В соответствии с одной из моделей омметра он состоит из идеального источника постоянного напряжения $\mathcal{E}$ (с нулевым внутренним сопротивлением) и соединенных с ним последовательно резистора сопротивлением $r$ и идеального амперметра (рис. 2). При подключении исследуемого резистора к клеммам $A$ и $B$ встроенный амперметр показывает силу тока, которая затем пересчитывается в величину измеряемого сопротивления и отображается на индикаторе омметра. Если подключить к выводам такого омметра диод, вольтамперная характеристика которого приведена на рис. 3, то он покажет сопротивление $R_D=6~\text{кОм}$.   Если к этому диоду добавить последовательно резистор сопротивлением $R= 20~\text{кОм}$ и измерить сопротивление получившейся пары омметром, то он покажет $R_1= 30~\text{кОм}$. Если вместо резистора и диода подключить к омметру идеальную батарейку с напряжением $U_{\text{Б}}=3~\text{В}$ (полярность подключения неизвестна!), то он покажет отрицательное сопротивление $R_{\text{Б}} =-7,5~\text{кОм}$ ($R_{\text{Б}}<0$). По этим данным определите:
величину напряжения $\mathcal{E}$ внутреннего источника омметра;
величину внутреннего сопротивления $r$ омметра;
напряжение $U_0$, при котором открывается диод;
показания $R_{\text{Б}1}$ омметра при подключении к нему той же батарейки, но с изменением полярности. Примечание: амперметр, встроенный в омметр, измеряет силу тока с учетом его направления. Если ток течет через амперметр в обратном направлении, то его величина определяется как отрицательная. Омметр выполняет все вычисления с учетом знаков.
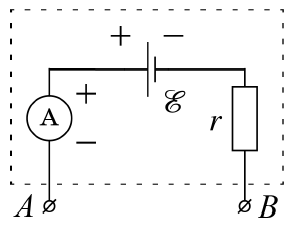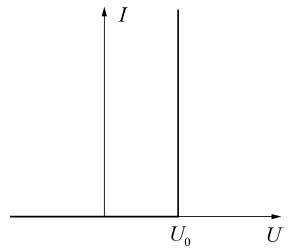
величину напряжения $\mathcal{E}$ внутреннего источника омметра;
Решение: При подключении к клеммам омметра резистора его сопротивление вычисляется омметром по величине протекающего тока по формуле $$R_\text{изм}=\frac{\mathcal{E}}{I}-r. $$ При подключении к клеммам любых других электрических элементов вычисления производятся по этой же формуле (омметр не может определить что именно к нему подключено и предполагает, что подключен резистор). При подключении диода в прямом направлении величина тока через него $$I_D=\frac{\mathcal{E}-U_0}{r}. $$ С другой стороны можем выразить этот же ток из показаний омметра $$I_D=\frac{\mathcal{E}}{r+R_D }, $$ откуда получим $$\frac{\mathcal{E}-U_0}{r}=\frac{\mathcal{E}}{r+R_D} $$ Для диода, соединенного с резистором, получим аналогичное соотношение $$\frac{\mathcal{E}-U_0}{r+R}=\frac{\mathcal{E}}{r+R_1}. $$ Поделив два предыдущих соотношения друг на друга, получим: $$\frac{r}{r+R}=\frac{r+R_D}{r+R_1}, $$ откуда $$r=\frac{RR_D}{R_1-R_D-R}=30~\text{кОм}; $$ $$U_0=\mathcal{E}~\frac{R_D}{r+R_D}=\mathcal{E}~\frac{R_1-R_D-R}{R_1-R_D}=\frac{\mathcal{E}}{6} $$ Рассмотрим подключение батарейки. Отрицательное значение сопротивления на экране омметра может получаться по двум причинам: а) батарейка включена в том же направлении, что источник (минус батарейки подключен к плюсу источника), при этом ток в цепи превосходит ток короткого замыкания, и результат вычисления омметром по заложенной в него формуле становится отрицательным; \newline б) батарейка включена навстречу внутреннему источнику омметра, при этом напряжение батарейки больше напряжения источника и ток течет в противоположном “правильному” направлению при измерении обычного сопротивления. Эти случаи придется рассматривать отдельно Случай «а»: $$I_\text{Б}=\frac{\mathcal{E}+U_\text{Б}}{r}=\frac{\mathcal{E}}{r+R_\text{Б}}, $$ откуда $$\mathcal{E}=-U_\text{Б}~\frac{r+R_\text{Б}}{R_\text{Б}} =9~\text{В}, $$ тогда $$U_0=\frac{\mathcal{E}}{6}=1,5~\text{В} $$ При подключении батарейки с изменением полярности $$\frac{\mathcal{E}-U_\text{Б}}{r}=\frac{\mathcal{E}}{r+R_{\text{Б}_1}}, $$ откуда $$R_{\text{Б}_1}=r~\frac{U_\text{Б}}{\mathcal{E}-U_\text{Б}}=15~\text{кОм} $$ Случай «б»: $$I_\text{Б}=\frac{\mathcal{E}-U_\text{Б}}{r}=\frac{\mathcal{E}}{r+R_\text{Б}}, $$ откуда $$\mathcal{E}=U_\text{Б}~\frac{r+R_\text{Б}}{R_\text{Б}}=-9~\text{В}. $$ Следовательно, случай «б» не реализуется и остается единственный вариант подключения, рассмотренный в случае «а».
Ответ: $$\mathcal{E}=-U_\text{Б}~\frac{r+R_\text{Б}}{R_\text{Б}} =9~\text{В}, $$

величину внутреннего сопротивления $r$ омметра;
Ответ: $$r=\frac{RR_D}{R_1-R_D-R}=30~\text{кОм}; $$

напряжение $U_0$, при котором открывается диод;
Ответ: $$U_0=\frac{\mathcal{E}}{6}=1,5~\text{В} $$

показания $R_{\text{Б}1}$ омметра при подключении к нему той же батарейки, но с изменением полярности.
Ответ: $$R_{\text{Б}_1}=r~\frac{U_\text{Б}}{\mathcal{E}-U_\text{Б}}=15~\text{кОм} $$
Темы:
T, Электричество, Цепи, Расчет цепей